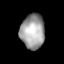
Tissue: lung
Cell type: T cells
Senescence score: 0.2436
Nuclear area (px): 816
Mean DAPI intensity: 160.719